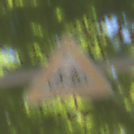
Verkehrszeichen: RadverkehrRechts
Umgebung: Outdoor, RoadRail
Tageszeit: Midday
Wetter: Clear
Licht: Natural
Jahreszeit: NotSpecified
Kontrast: HighContrast